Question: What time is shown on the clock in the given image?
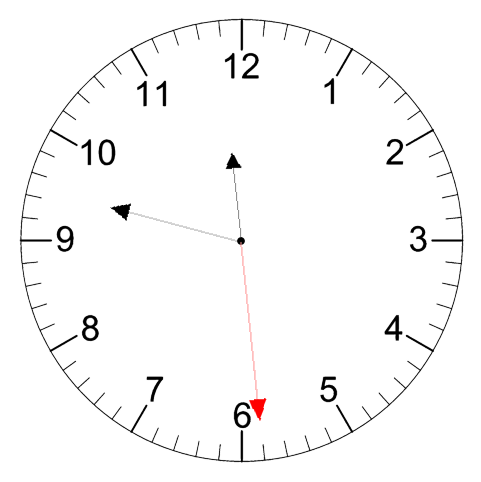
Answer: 11:47:29